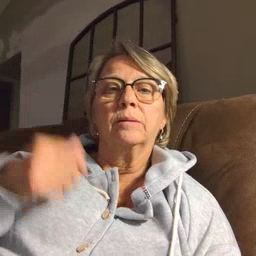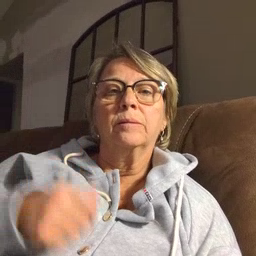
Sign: open